Field crop: maize
Growth stage: 1
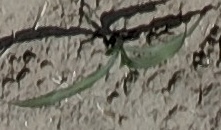
Species: sorghum